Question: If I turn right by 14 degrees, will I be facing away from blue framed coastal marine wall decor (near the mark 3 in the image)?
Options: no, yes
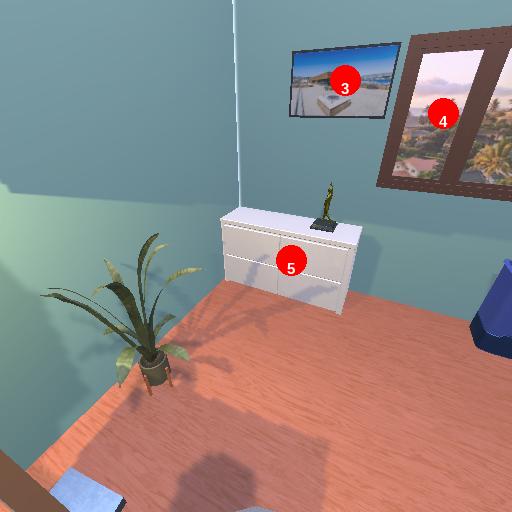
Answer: no